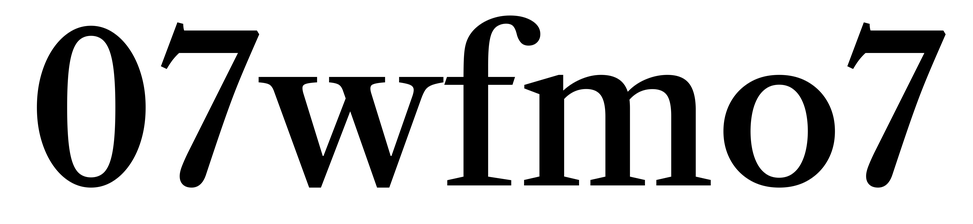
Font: LibreCaslonText_Medium